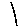
Label: line